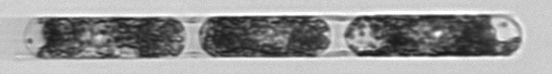
Label: Hemiaulus